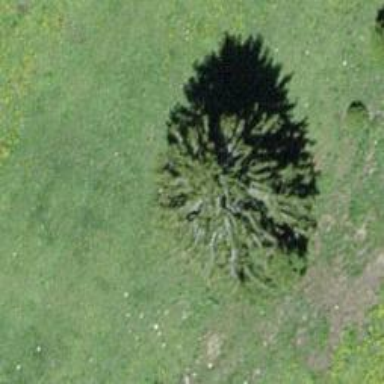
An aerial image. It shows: Needle-leaved tree in nature.